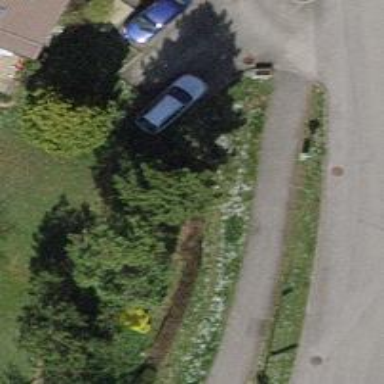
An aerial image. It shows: Hedge barrier.